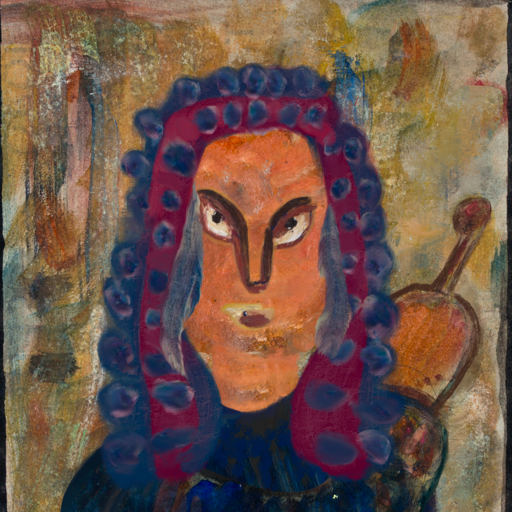
Background: Pipe, Head And Neck Front: Boggyland, Face Front: After_Raid, Bust: Pipe, Hair Front: Hill_Girl, Head Accessory: Blank, Second Necklace: Blank, Necklace: Blank, Baby: Blank